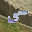
Label: 5